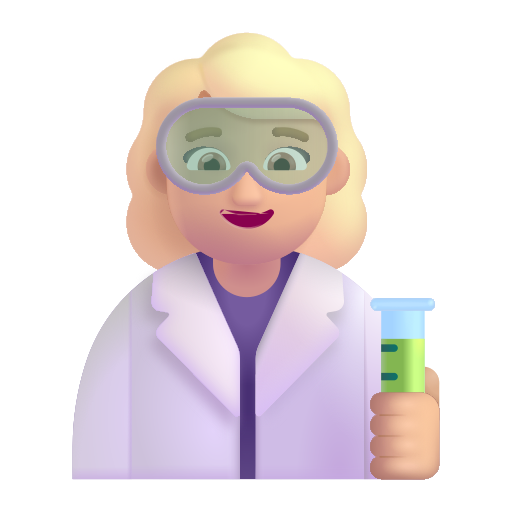
woman scientist color  light